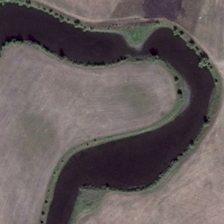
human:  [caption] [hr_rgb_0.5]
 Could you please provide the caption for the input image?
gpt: floating on the river are some of the floating objects .

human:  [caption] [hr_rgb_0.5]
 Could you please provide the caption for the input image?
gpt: many croplands are in two sides of a curved river .

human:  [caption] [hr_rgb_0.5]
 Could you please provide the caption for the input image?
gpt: many croplands are in two sides of a curved river .

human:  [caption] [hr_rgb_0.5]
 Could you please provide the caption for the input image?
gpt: the object pattern is yellow and purple in the river .

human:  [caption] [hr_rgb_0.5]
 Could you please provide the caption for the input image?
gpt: floating on the river are some of the floating objects .